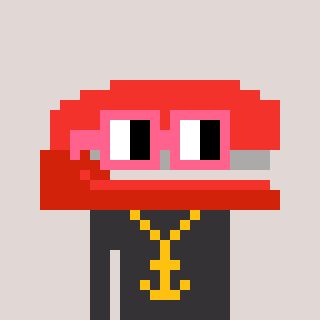
a pixel art character with square pink glasses, a stapler-shaped head and a grayscale-colored body on a warm background